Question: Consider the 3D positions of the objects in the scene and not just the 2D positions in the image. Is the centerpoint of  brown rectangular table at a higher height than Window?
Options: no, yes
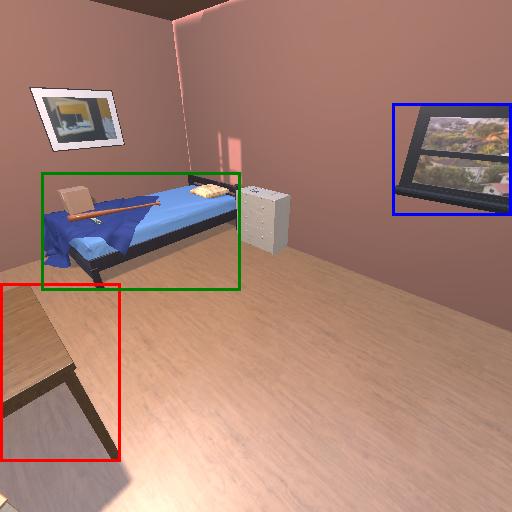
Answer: no